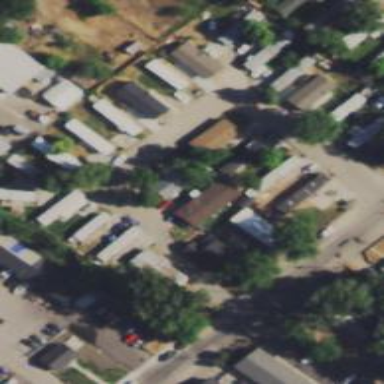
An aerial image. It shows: Residential area known as trailer park.